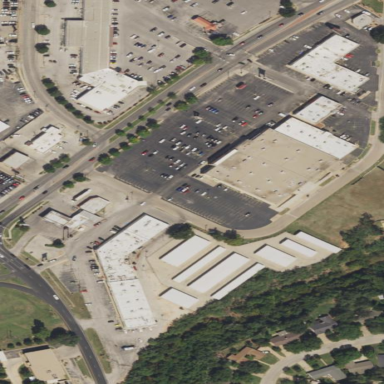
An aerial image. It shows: Retail area.